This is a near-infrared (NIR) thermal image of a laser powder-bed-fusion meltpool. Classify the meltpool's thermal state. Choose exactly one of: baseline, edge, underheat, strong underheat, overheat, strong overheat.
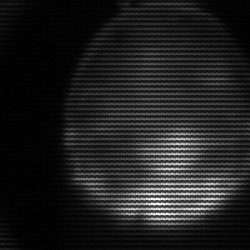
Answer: edge